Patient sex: M
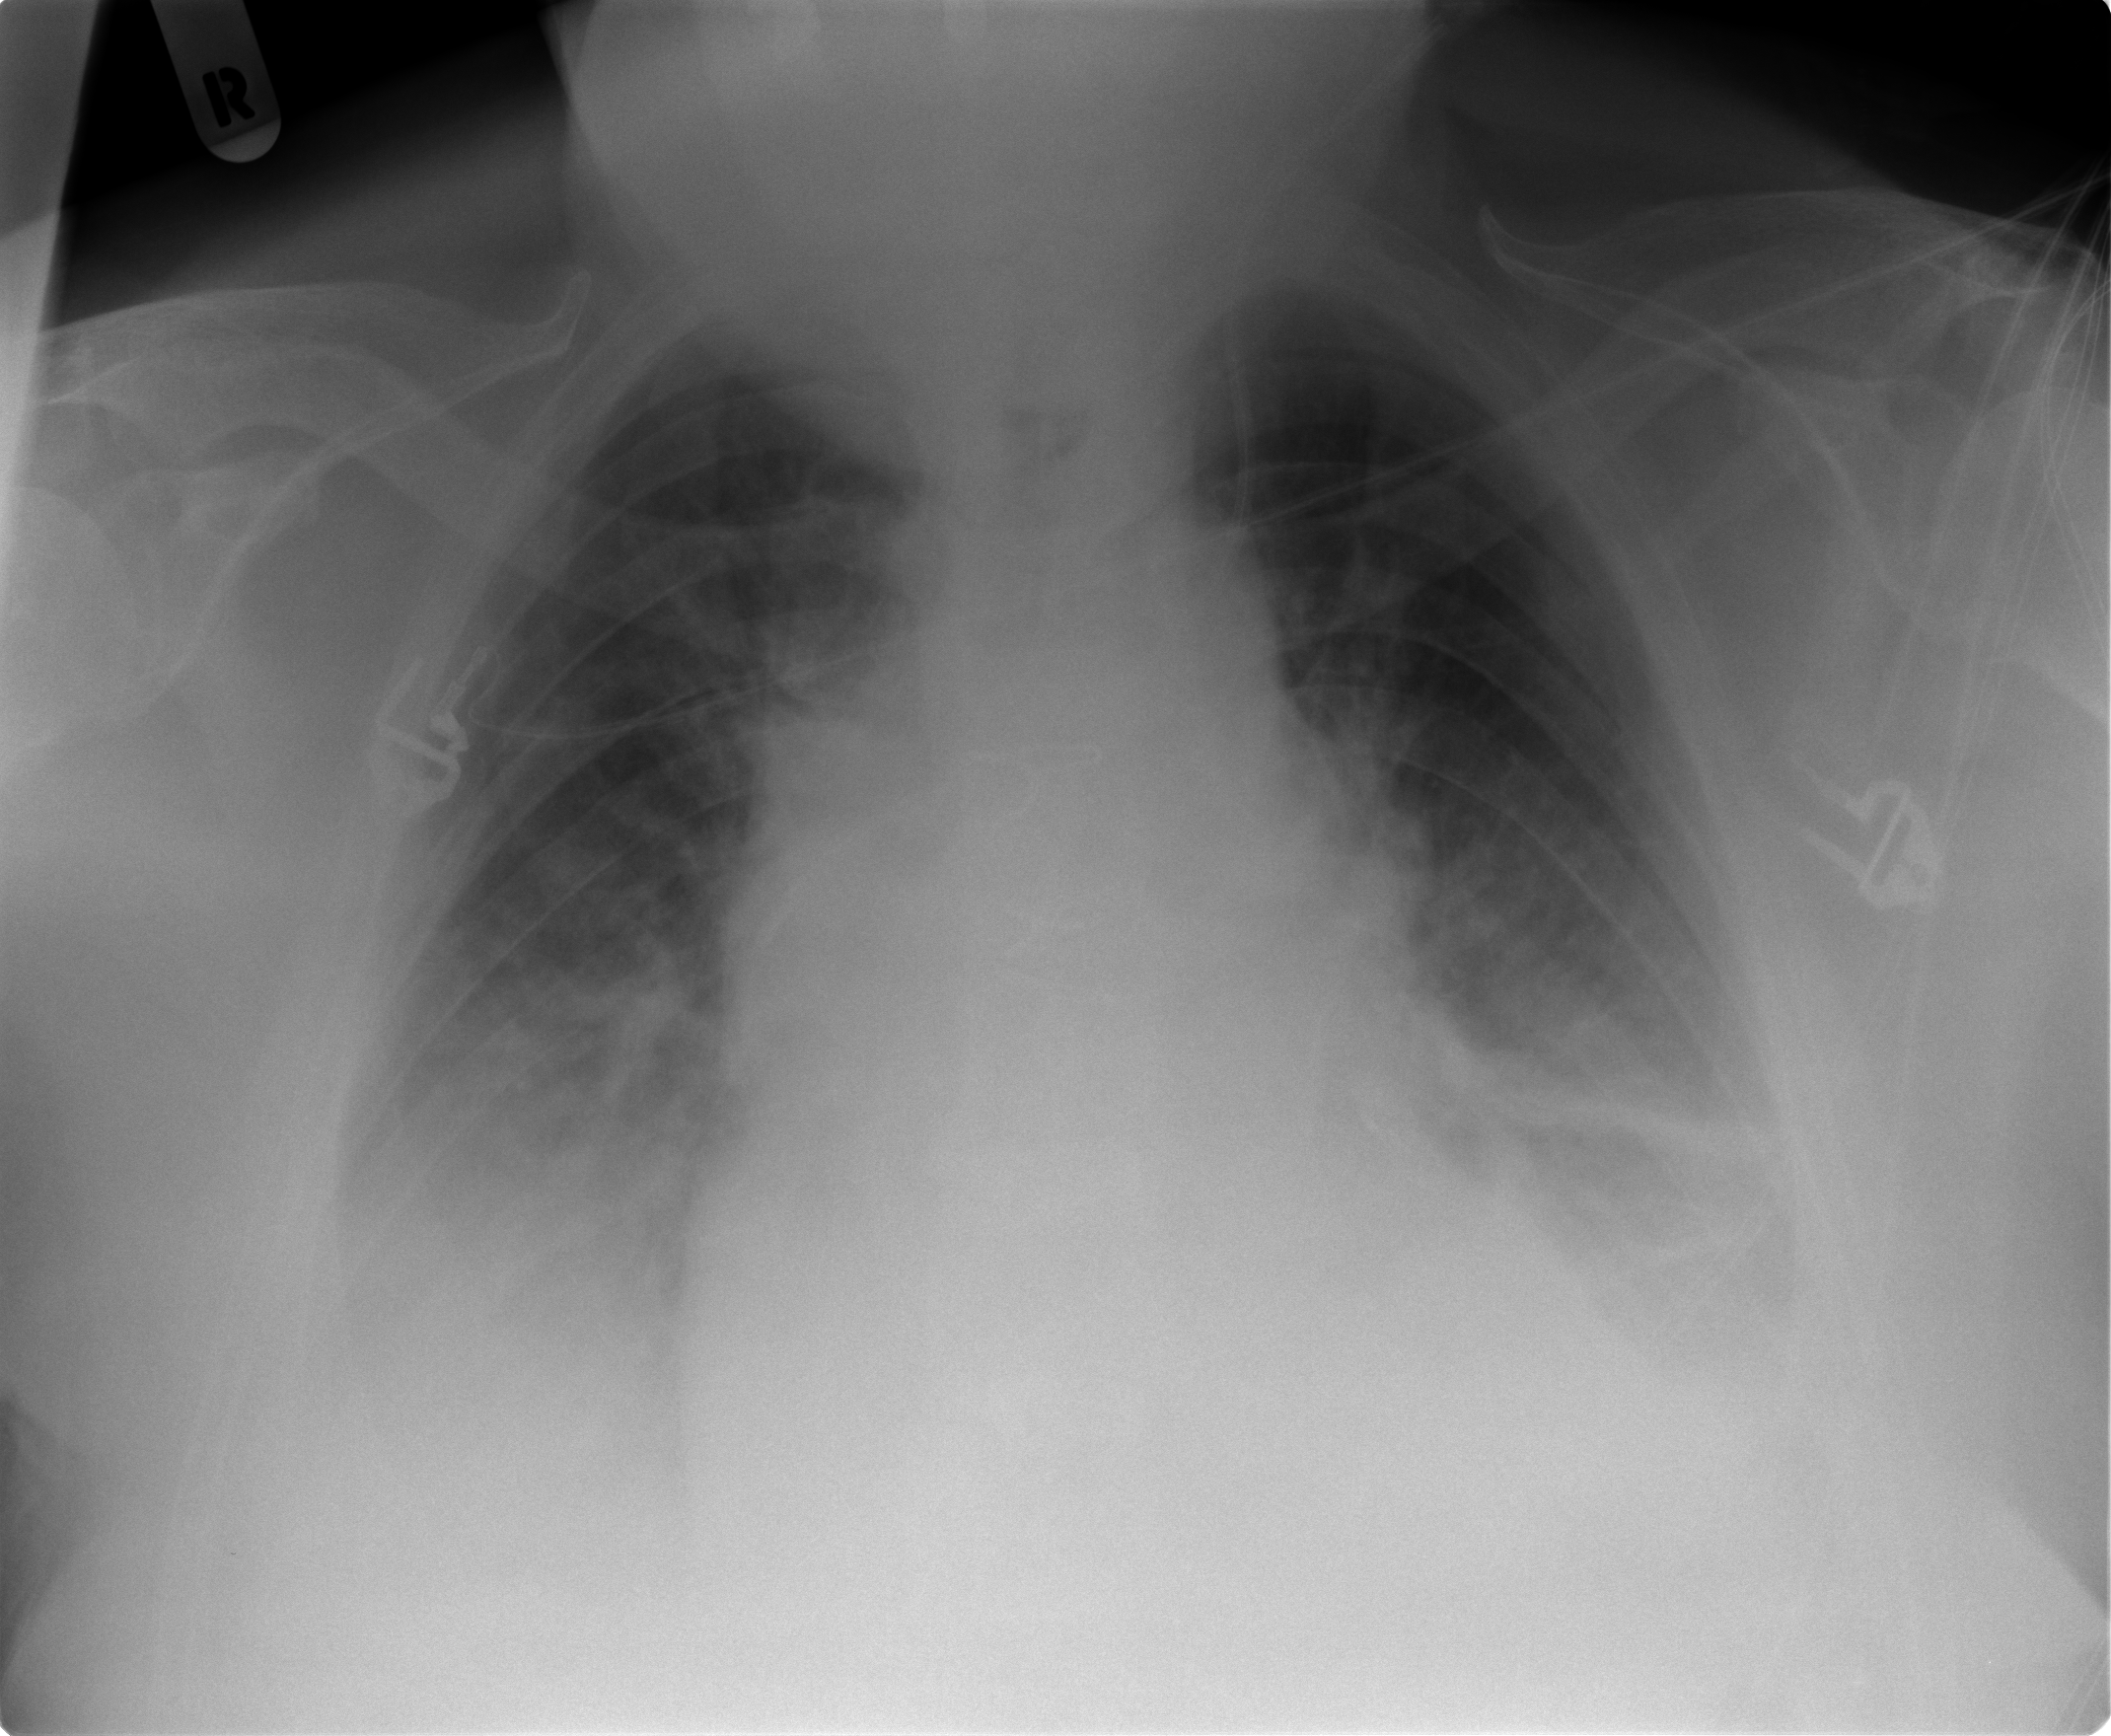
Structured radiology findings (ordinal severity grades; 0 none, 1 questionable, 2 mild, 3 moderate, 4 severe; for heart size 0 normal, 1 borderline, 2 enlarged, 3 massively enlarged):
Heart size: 0
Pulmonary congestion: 2
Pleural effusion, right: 3
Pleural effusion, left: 2
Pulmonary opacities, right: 2
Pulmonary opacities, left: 0
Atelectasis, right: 2
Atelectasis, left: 2